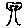
Label: tree